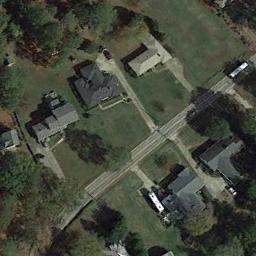
Label: residential